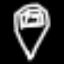
Label: diamond